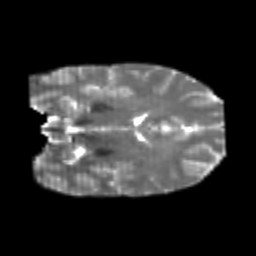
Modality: T2w
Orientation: coronal
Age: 24
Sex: male
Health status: healthy
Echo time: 0.074 s